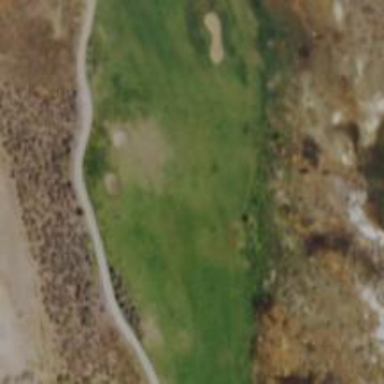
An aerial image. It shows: Golf hole.